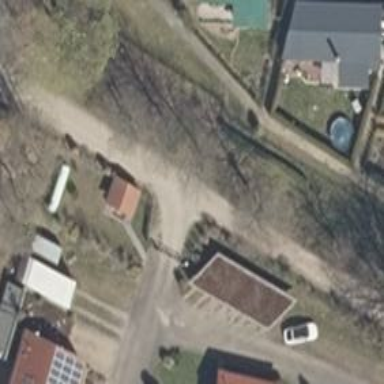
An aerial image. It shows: Residential road.